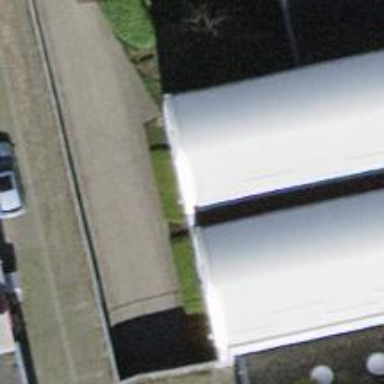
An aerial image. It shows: Hedge barrier.